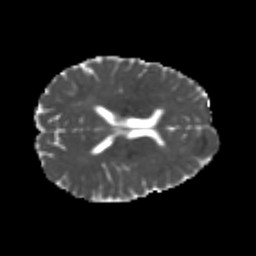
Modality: MD
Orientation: axial
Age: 21
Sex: female
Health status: healthy
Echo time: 0.074 s